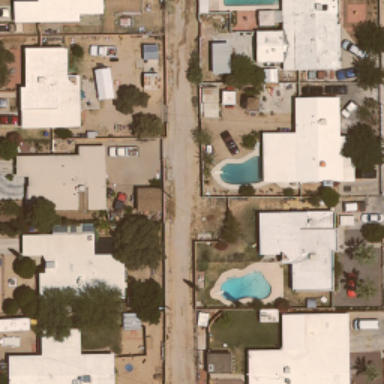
It is a medium residential area with houses arranged neatly .